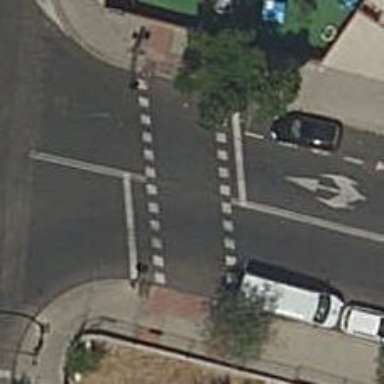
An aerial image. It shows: Road crossing with traffic signals.